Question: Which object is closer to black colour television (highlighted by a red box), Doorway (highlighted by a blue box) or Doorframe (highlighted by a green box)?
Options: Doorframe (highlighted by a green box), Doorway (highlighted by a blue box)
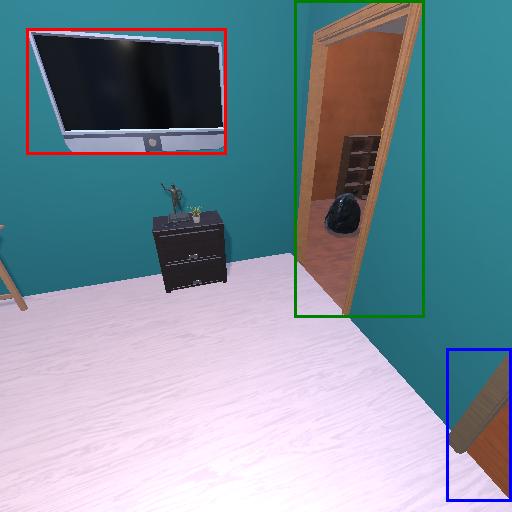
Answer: Doorframe (highlighted by a green box)